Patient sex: M
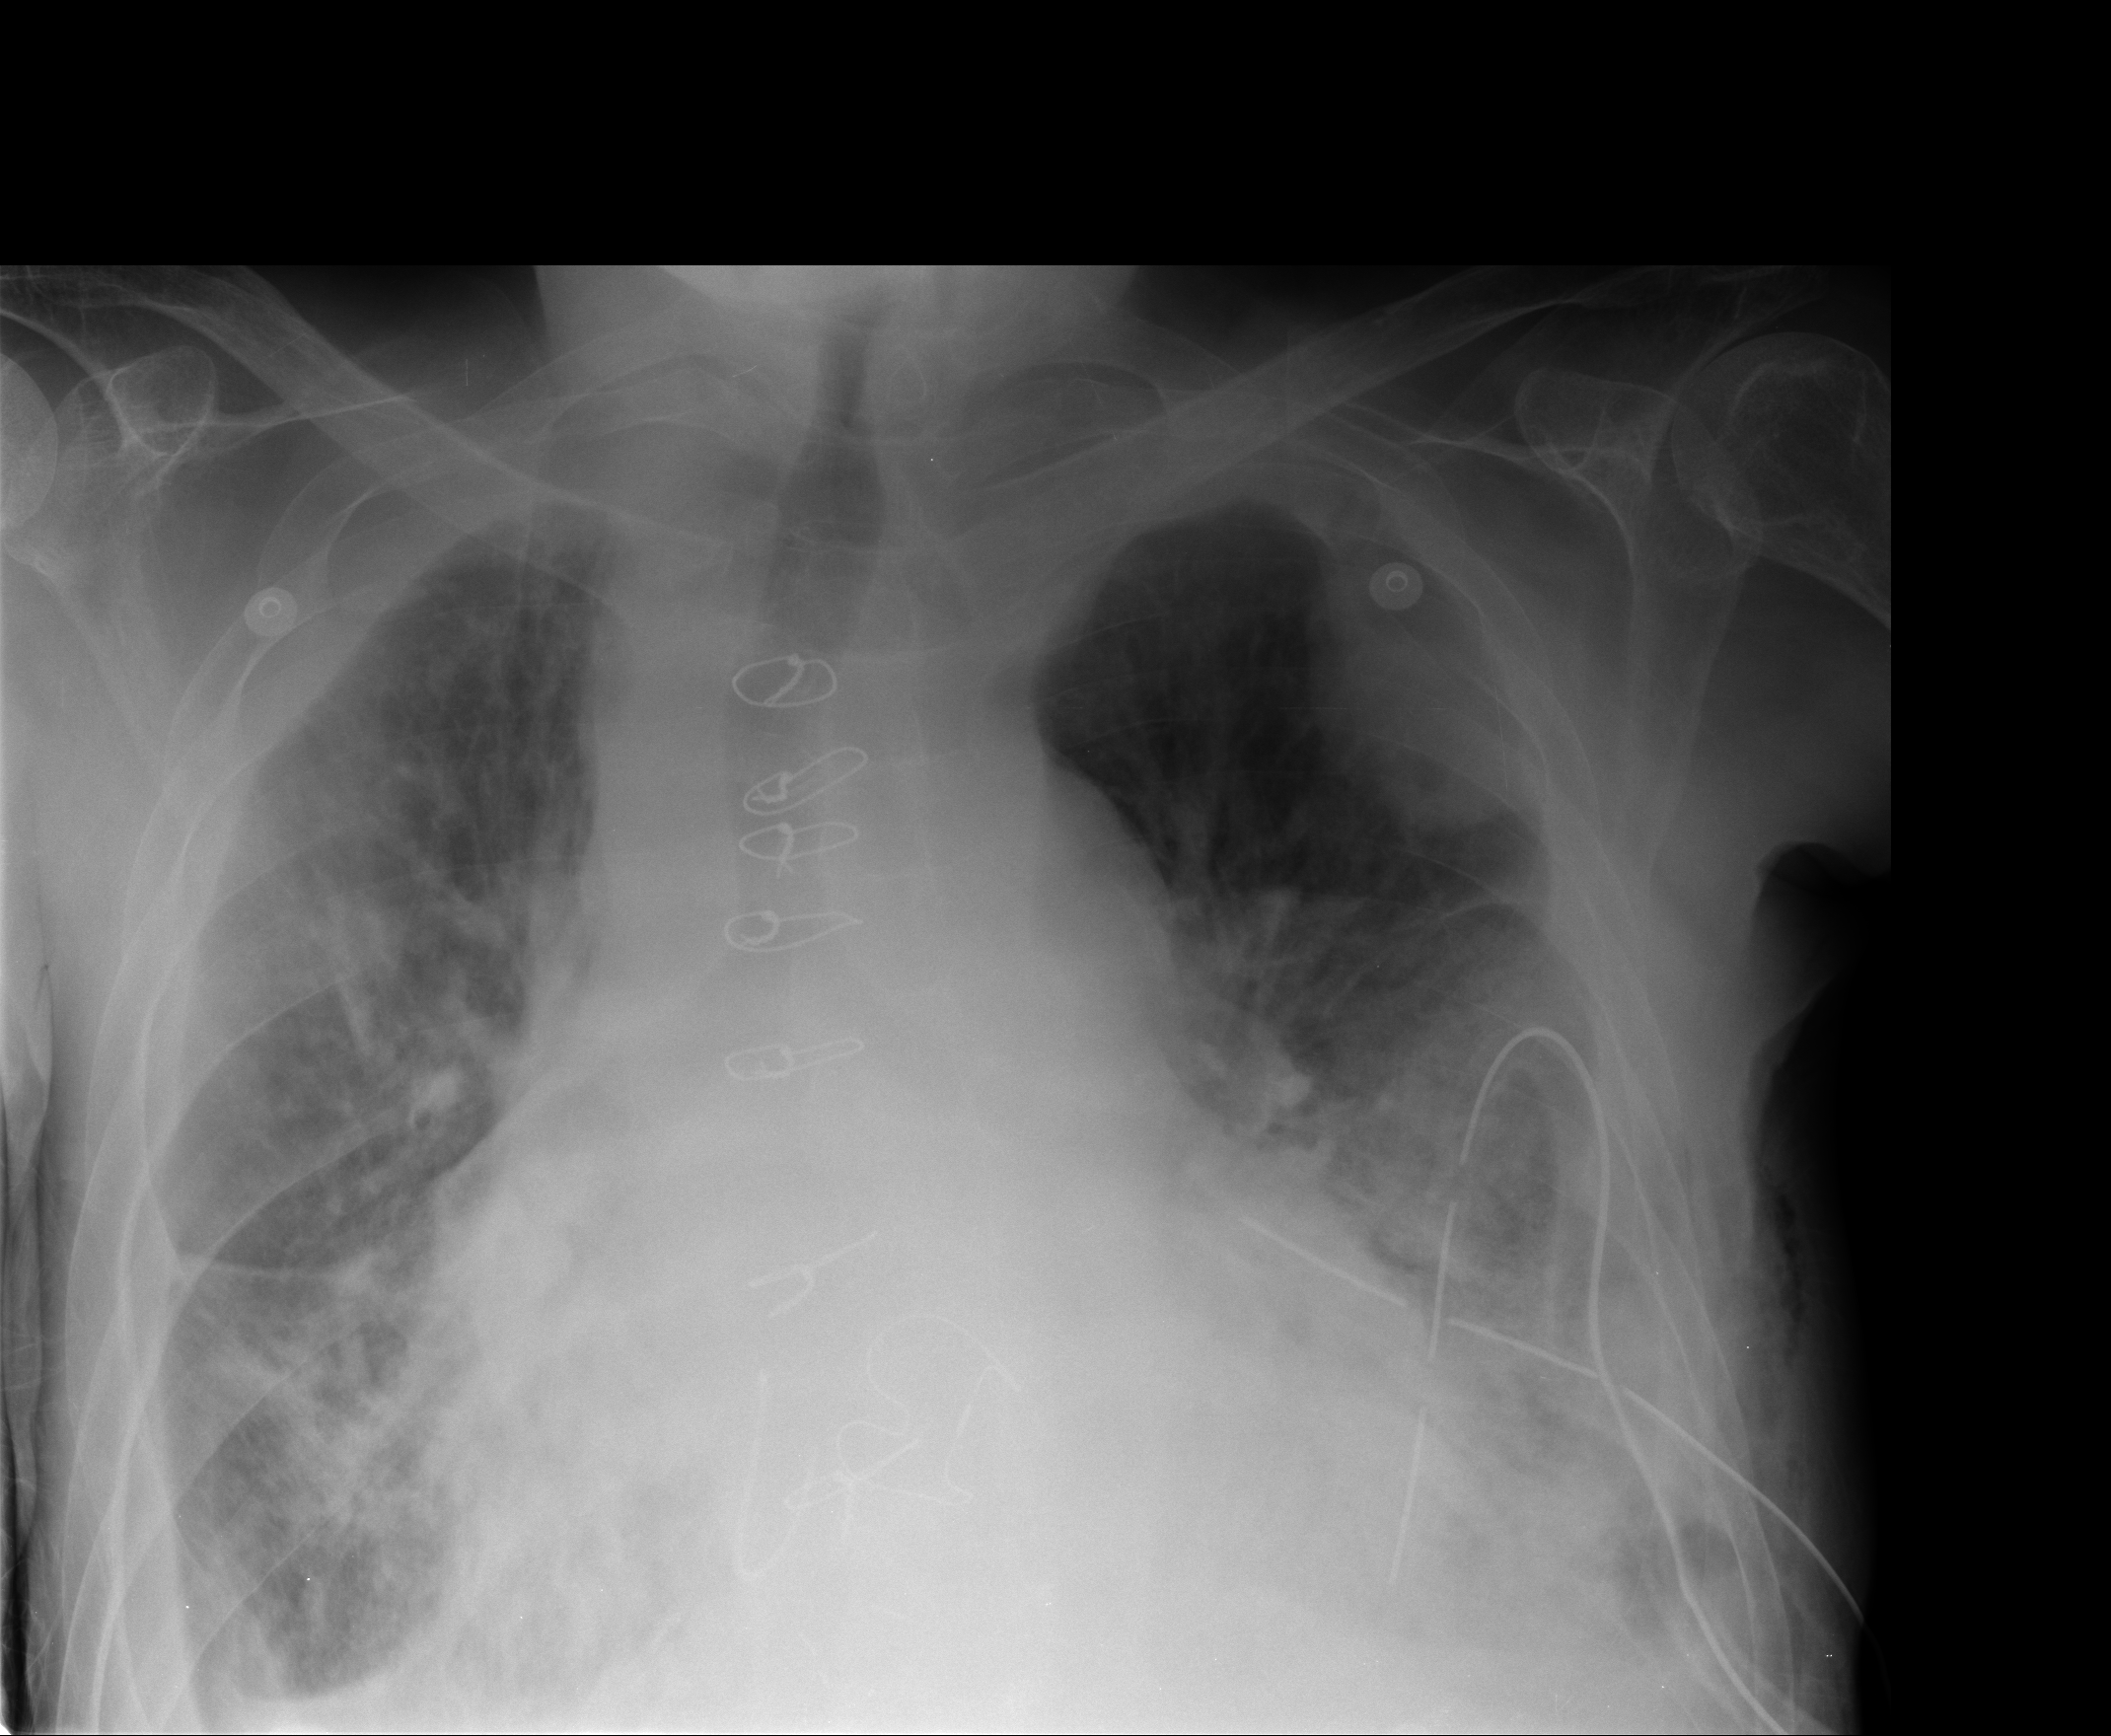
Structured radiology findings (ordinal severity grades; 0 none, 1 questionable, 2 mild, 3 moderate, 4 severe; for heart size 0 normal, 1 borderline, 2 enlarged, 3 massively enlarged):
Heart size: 2
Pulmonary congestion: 2
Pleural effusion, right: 2
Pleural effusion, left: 2
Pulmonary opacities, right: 1
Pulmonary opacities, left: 1
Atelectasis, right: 2
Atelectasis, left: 2